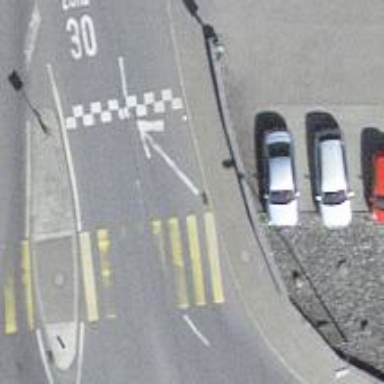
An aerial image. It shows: Pedestrian crossing with zebra markings on footway.